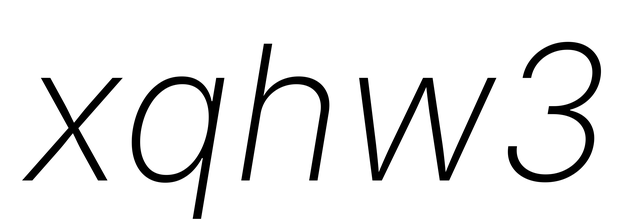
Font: Inter-Italic_ExtraLight_Italic